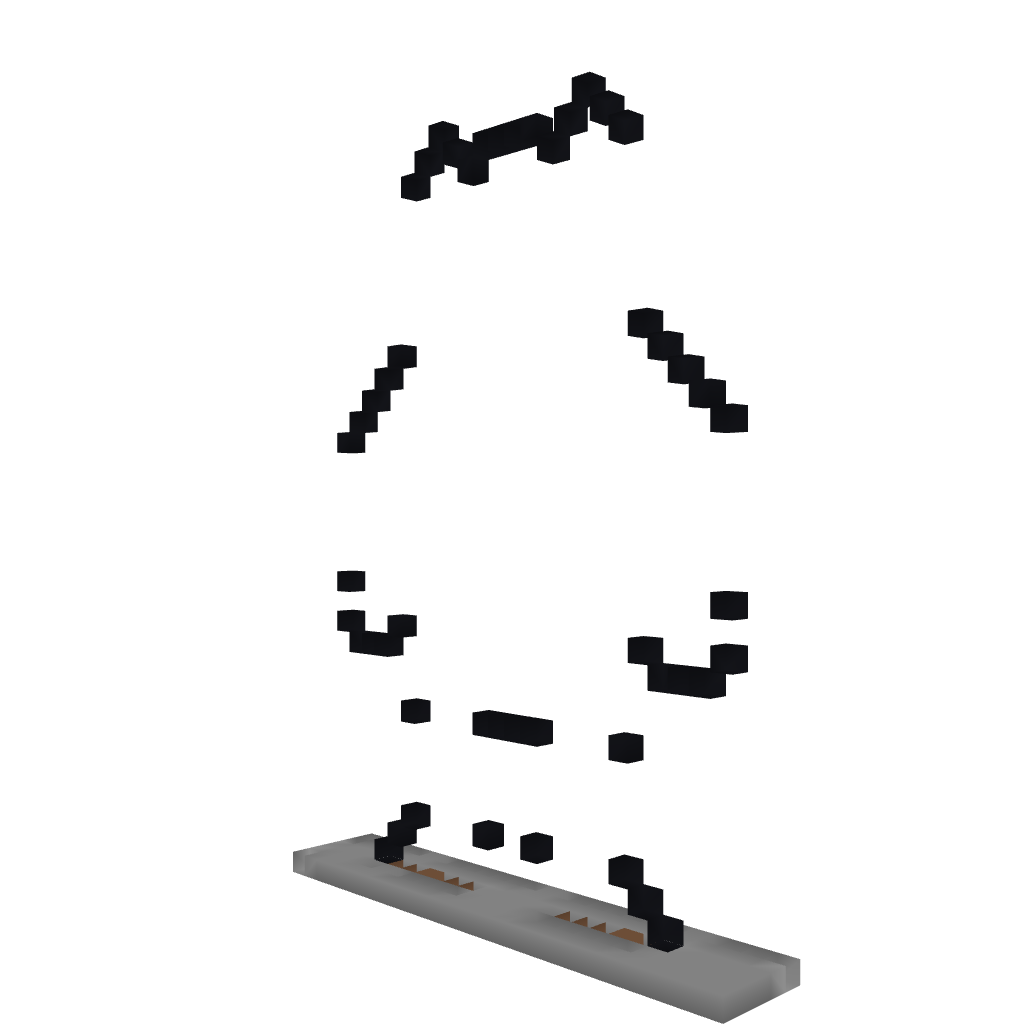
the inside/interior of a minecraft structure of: Finn The Human